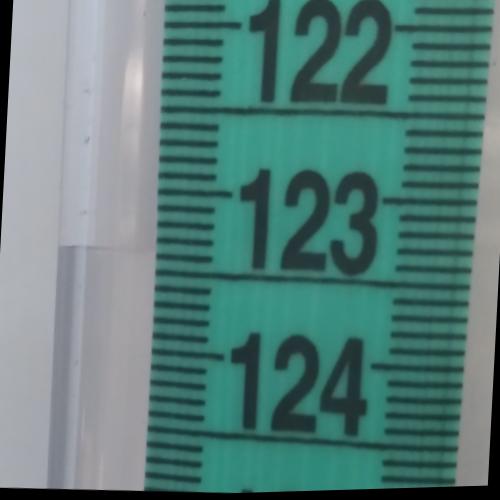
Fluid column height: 123.4 cm